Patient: sex M, age 44
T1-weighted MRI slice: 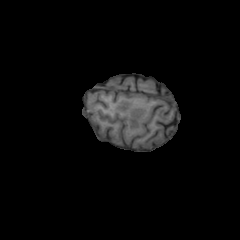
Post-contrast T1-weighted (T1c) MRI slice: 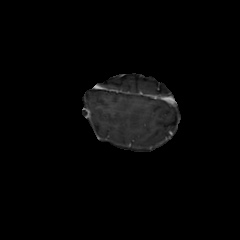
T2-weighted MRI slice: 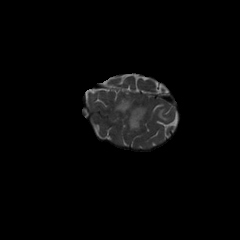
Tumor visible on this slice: yes
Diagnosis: Glioblastoma, IDH-wildtype
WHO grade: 4